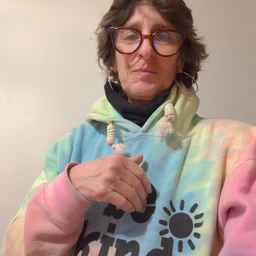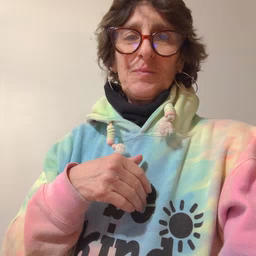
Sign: napkin